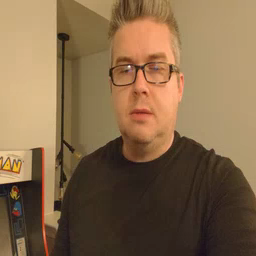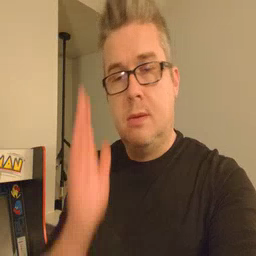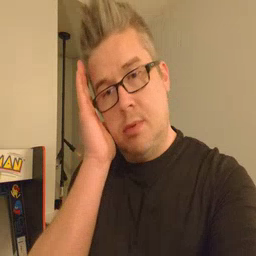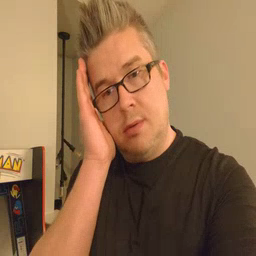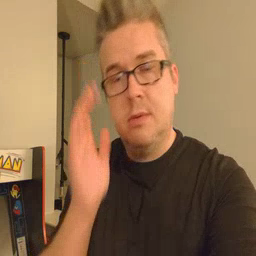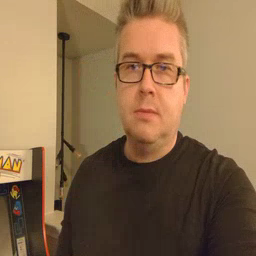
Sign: bed